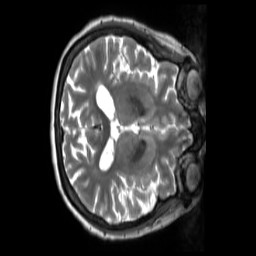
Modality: T2w
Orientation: axial
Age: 64
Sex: female
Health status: ill
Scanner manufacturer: siemens
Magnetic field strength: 3 T
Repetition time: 2.8 s
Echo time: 0.326 s